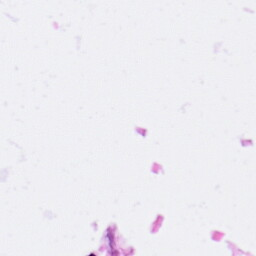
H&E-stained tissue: Pancreatic